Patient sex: F
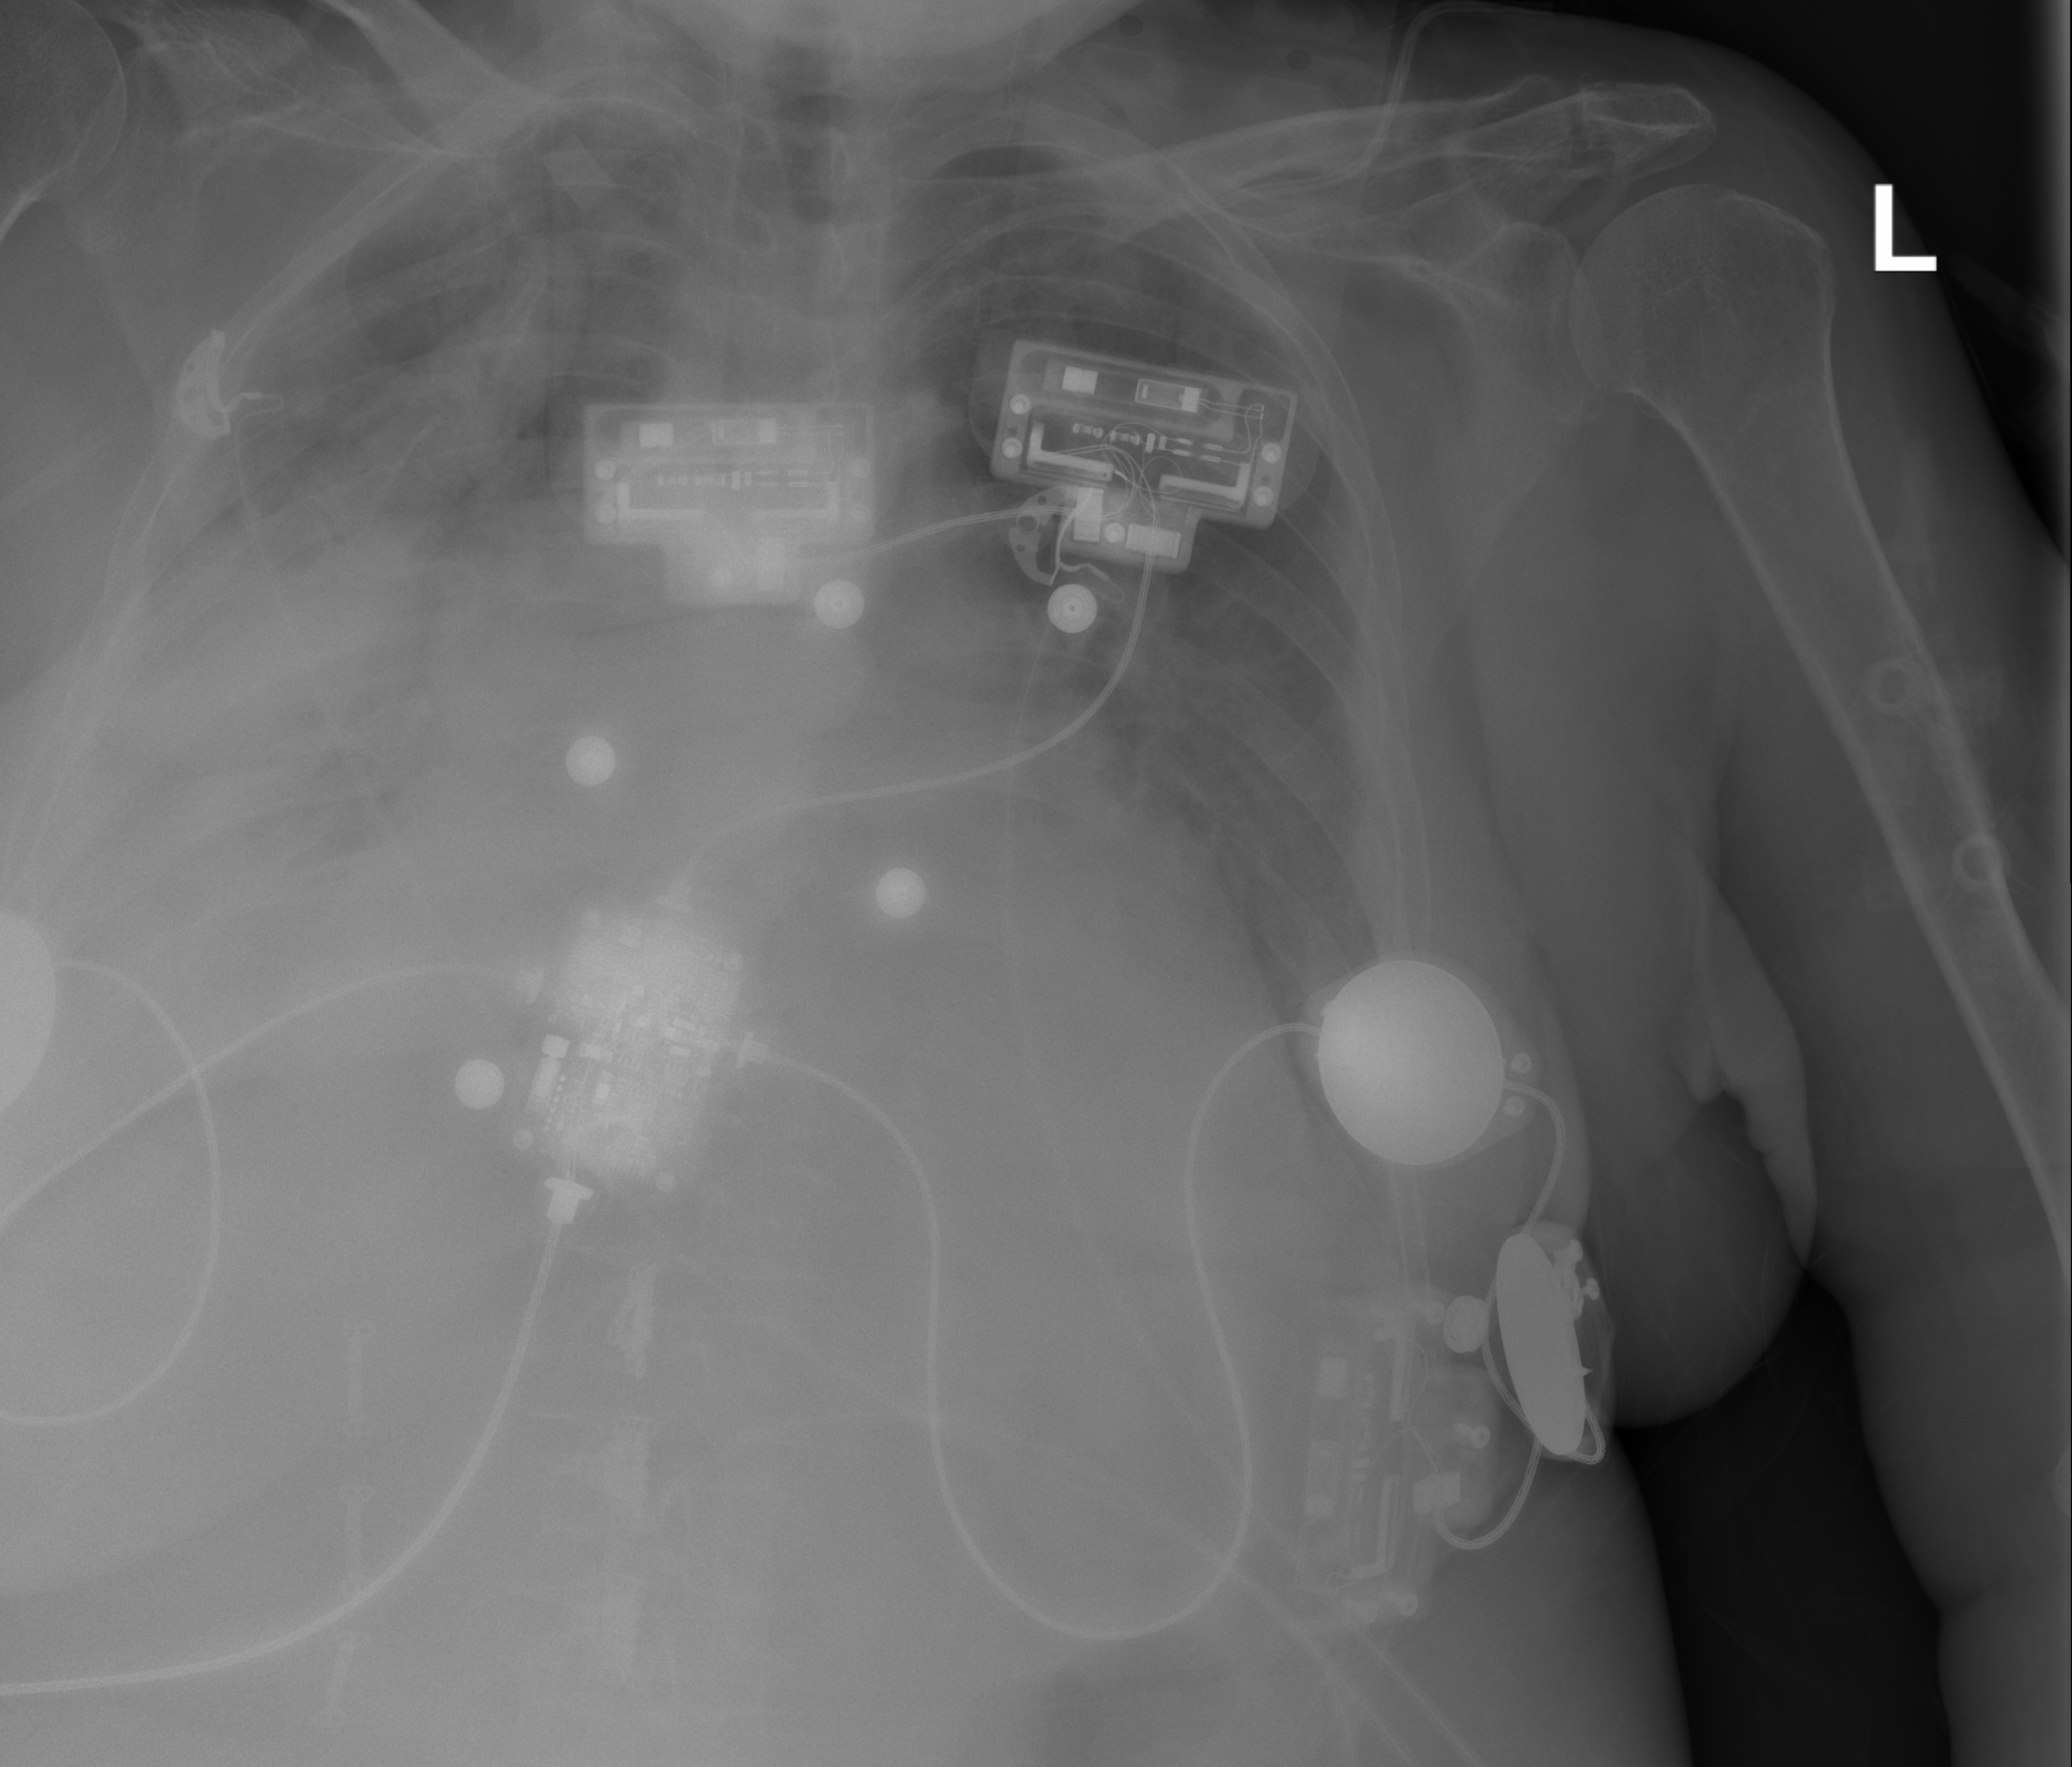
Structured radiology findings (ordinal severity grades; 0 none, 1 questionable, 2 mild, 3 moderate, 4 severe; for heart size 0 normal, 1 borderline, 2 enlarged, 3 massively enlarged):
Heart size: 3
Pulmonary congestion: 3
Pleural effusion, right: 2
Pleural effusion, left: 2
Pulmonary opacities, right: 3
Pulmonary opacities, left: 2
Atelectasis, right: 0
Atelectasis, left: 0